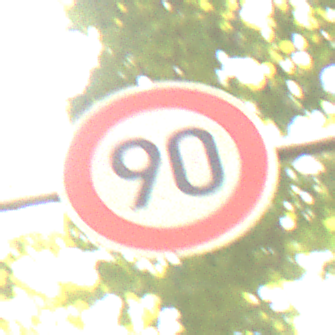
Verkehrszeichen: Geschwindigkeit90
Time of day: Midday
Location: Outdoor (Nature)
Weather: PartlyCloudy
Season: NotSpecified
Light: Natural